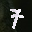
Label: 7